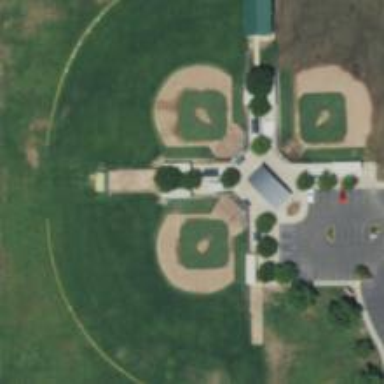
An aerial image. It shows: Baseball pitch for leisure and sports activities.